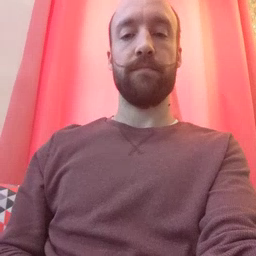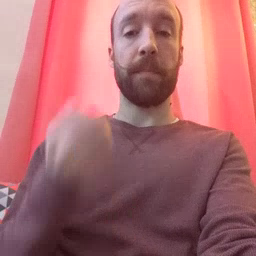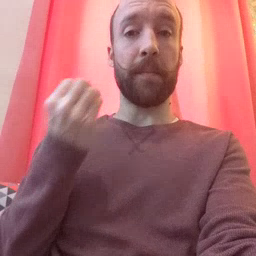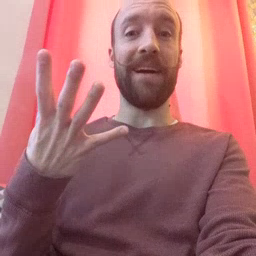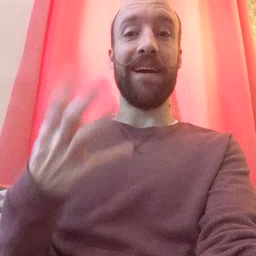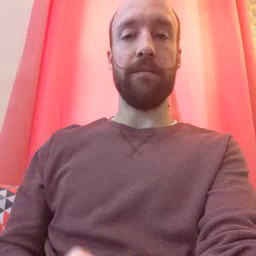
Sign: many